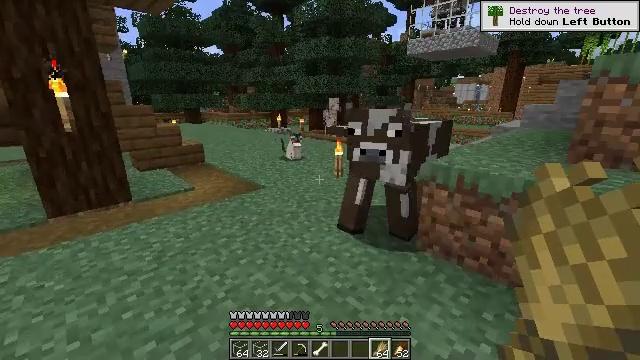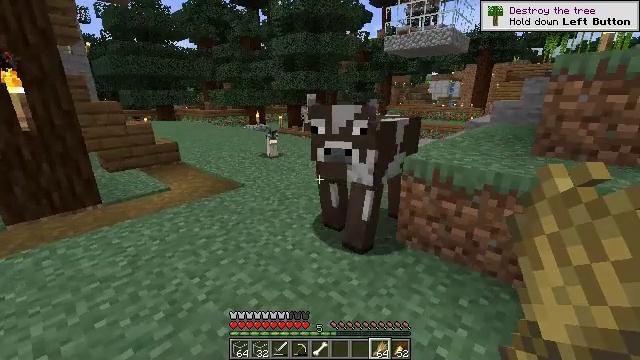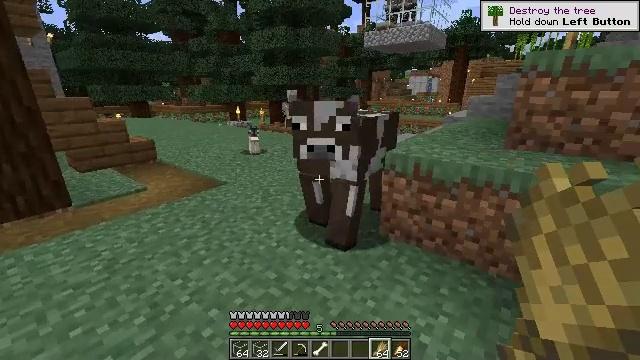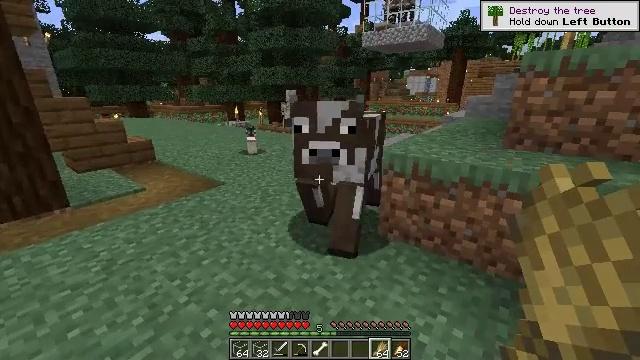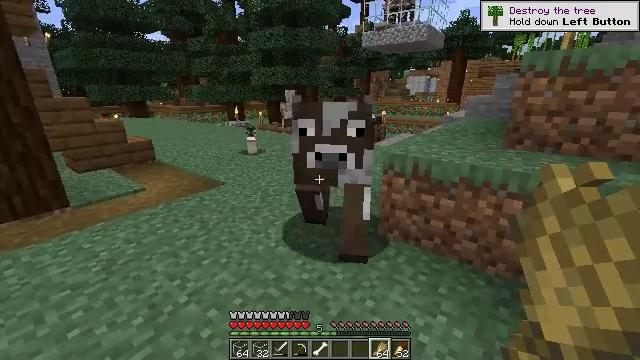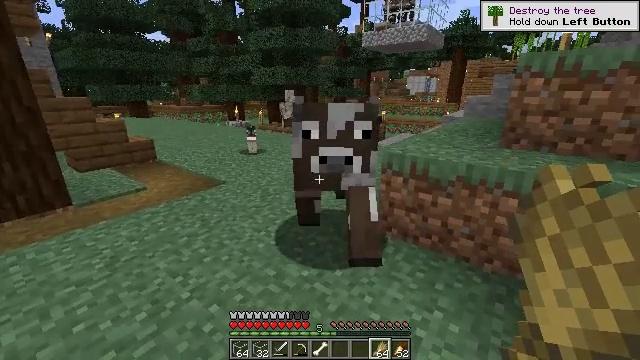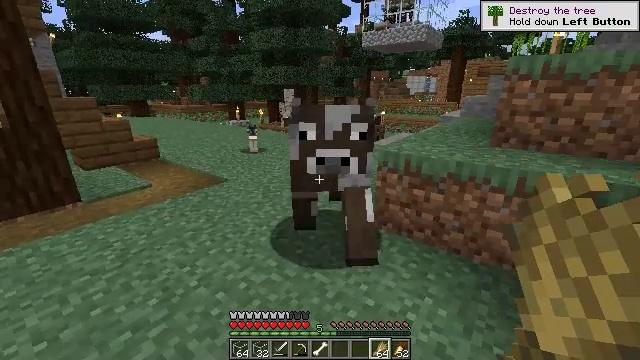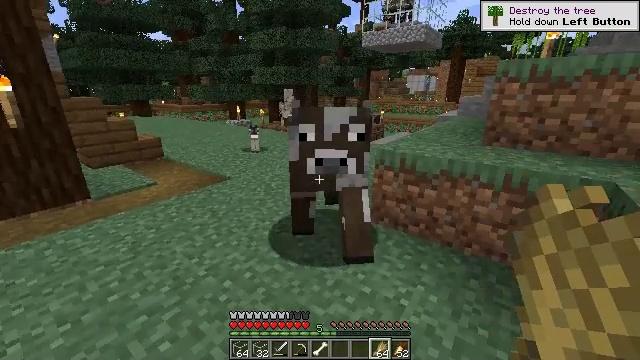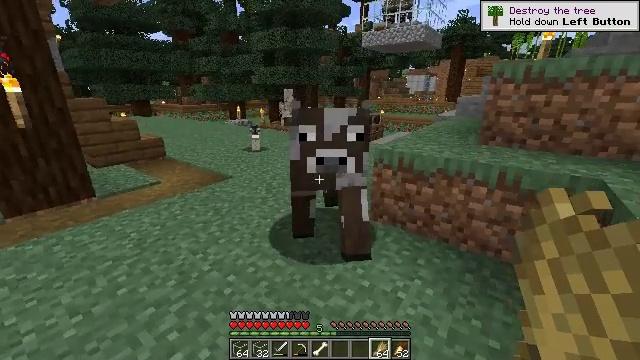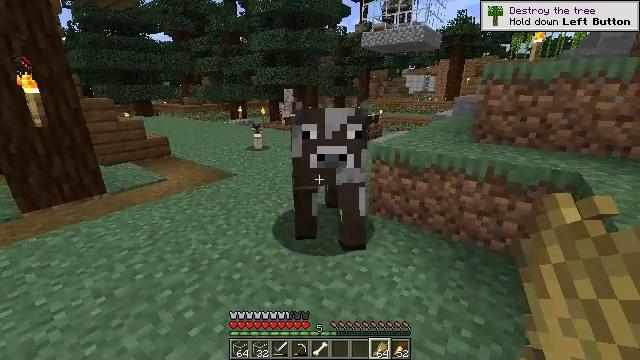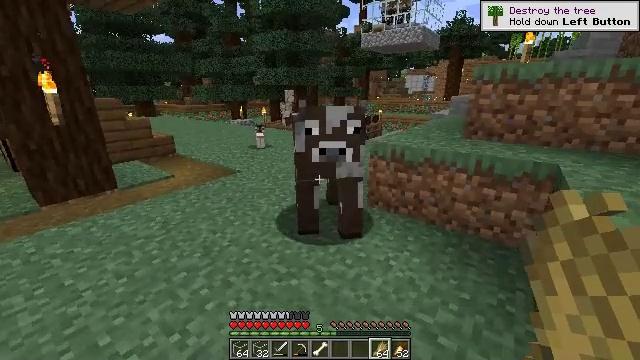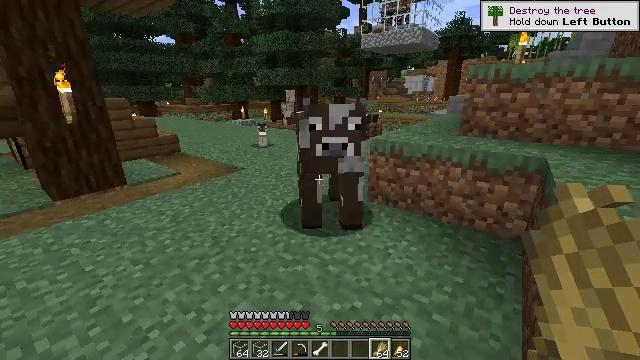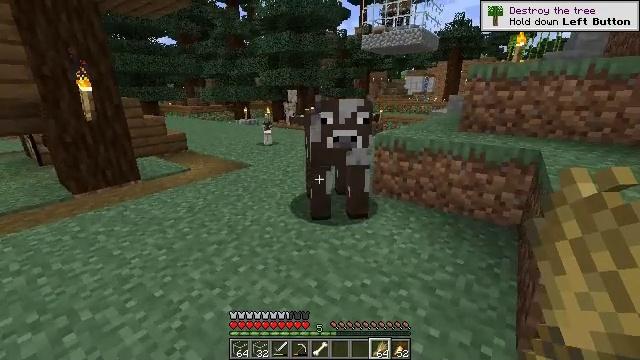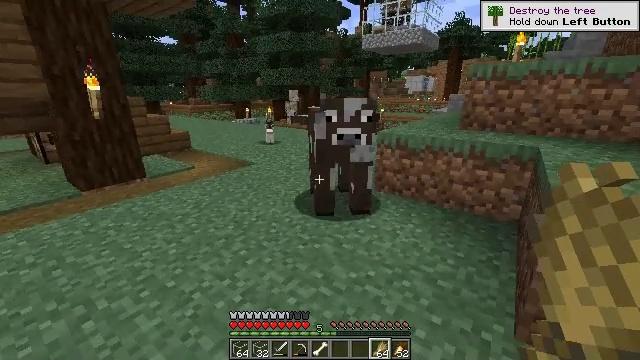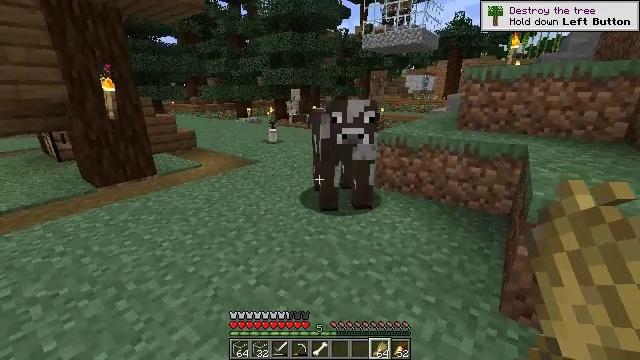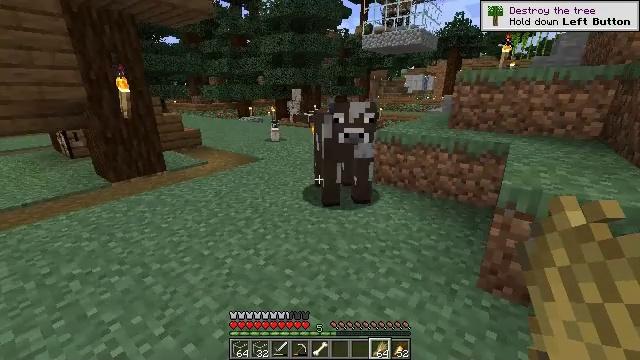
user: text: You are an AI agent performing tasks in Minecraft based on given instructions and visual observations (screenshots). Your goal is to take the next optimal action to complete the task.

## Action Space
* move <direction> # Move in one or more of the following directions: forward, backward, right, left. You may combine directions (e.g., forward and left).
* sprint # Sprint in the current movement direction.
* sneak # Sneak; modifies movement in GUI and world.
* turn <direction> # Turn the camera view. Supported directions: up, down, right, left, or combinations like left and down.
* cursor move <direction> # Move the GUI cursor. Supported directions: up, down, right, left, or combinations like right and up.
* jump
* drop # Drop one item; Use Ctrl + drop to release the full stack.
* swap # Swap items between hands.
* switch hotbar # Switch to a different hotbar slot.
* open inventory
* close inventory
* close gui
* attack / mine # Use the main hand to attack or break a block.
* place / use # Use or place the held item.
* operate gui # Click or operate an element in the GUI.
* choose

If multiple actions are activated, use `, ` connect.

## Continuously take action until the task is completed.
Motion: motion action
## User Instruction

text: Break the spruce fence to collect it.
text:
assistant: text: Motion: turn right
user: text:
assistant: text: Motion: turn right
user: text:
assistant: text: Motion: no_op
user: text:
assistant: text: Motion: no_op
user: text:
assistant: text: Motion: move back
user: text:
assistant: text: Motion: move back
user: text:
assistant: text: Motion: move back
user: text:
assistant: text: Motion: move back
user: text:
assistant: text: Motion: move back
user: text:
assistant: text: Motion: move back
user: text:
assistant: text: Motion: move back and move left
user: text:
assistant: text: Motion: move back and move left
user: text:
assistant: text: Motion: move back
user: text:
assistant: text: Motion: move back
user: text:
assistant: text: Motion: move back
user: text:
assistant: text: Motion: move back
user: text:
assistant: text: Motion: move back
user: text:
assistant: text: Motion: move back, turn right
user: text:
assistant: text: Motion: move back
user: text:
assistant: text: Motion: move back
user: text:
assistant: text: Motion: move back
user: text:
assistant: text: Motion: move back
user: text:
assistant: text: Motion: move back
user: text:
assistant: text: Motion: move back
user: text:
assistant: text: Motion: move back
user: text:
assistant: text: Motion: move back and move left
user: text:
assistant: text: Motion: move back and move left
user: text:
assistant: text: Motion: move back and move left
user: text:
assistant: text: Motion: move back and move left
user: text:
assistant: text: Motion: move back and move left